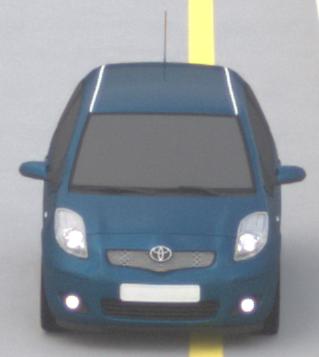
Make: Toyota
Model: Yaris 1.0
Detailed model: Yaris (XP13)
Model produced from: 2011/10
Model produced until: 2014/08
Doors: 3
Color: blue
Road condition: dry road
Daytime: midday
Contrast: low contrast